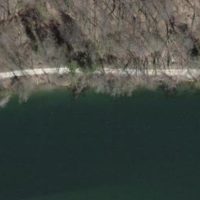
EUNIS habitat code: 15
Species observed at this site:
Euphorbia cyparissias